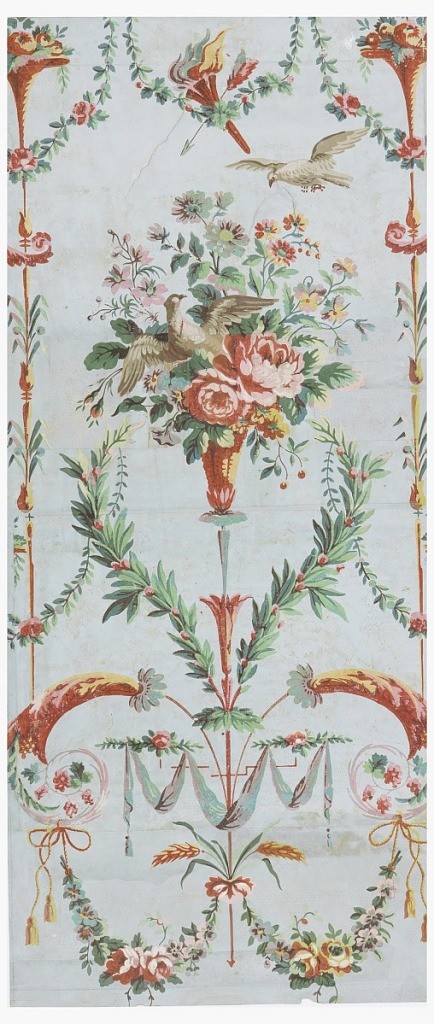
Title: Les Deux Pigeons
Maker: Jean-Baptiste Réveillon, French, 1725–1811
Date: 1789
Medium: Block printed on handmade paper
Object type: Sidewall
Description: Vertical rectangle of joined sheets of paper. Large basket of flowers with dove flying out from its midst; another dove above, to right. Along each margin, slender shaft with occasional foliation, intercepted by small urn of flowers. Scrolls and swags of foliage and drapery, and crossed arrow and torch above large basket; diagonal yellow dotting on field.